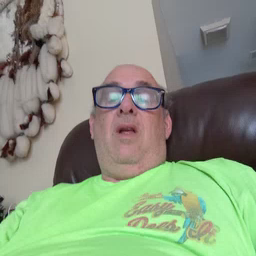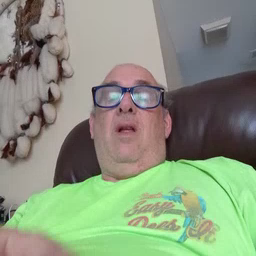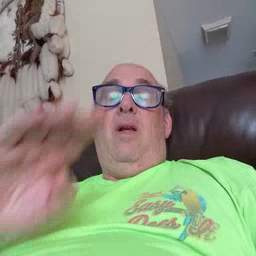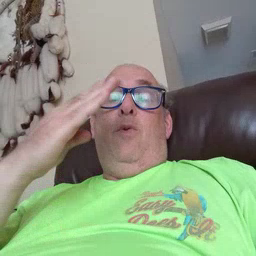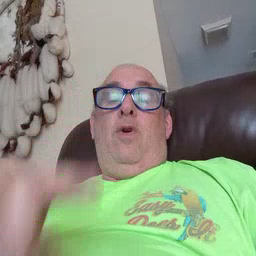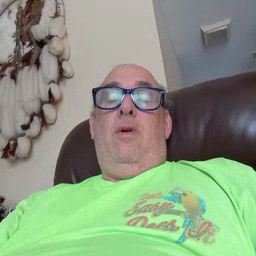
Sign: blue